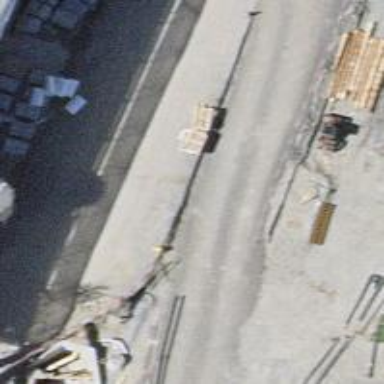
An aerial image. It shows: Kerb barrier.